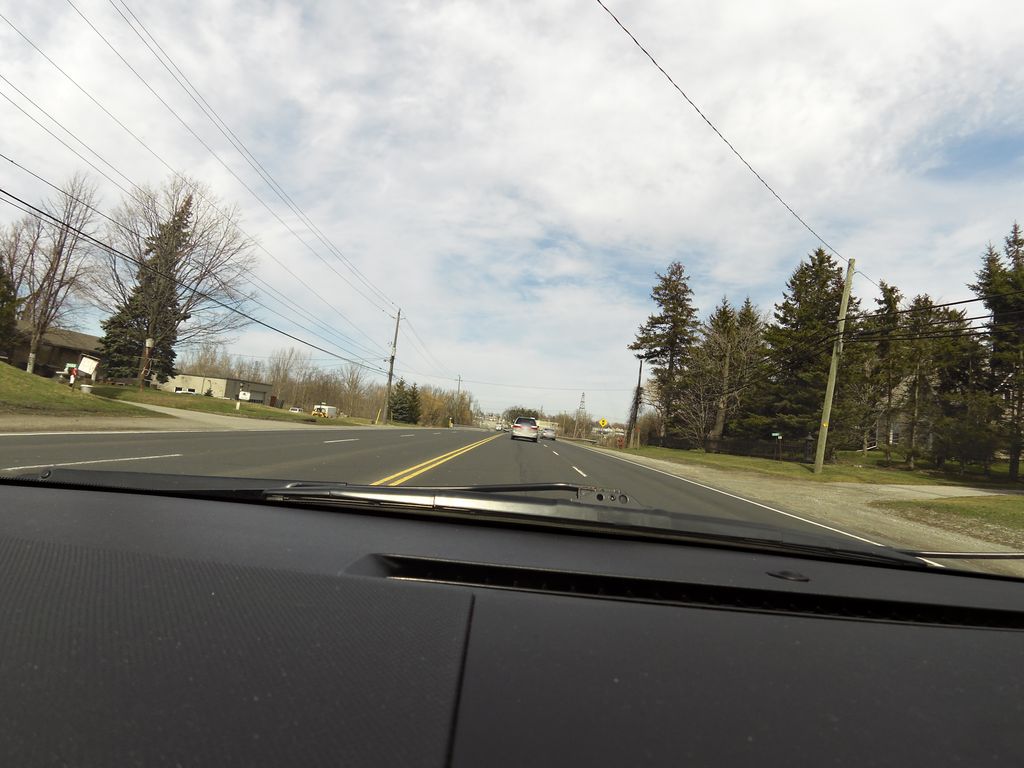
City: hamilton